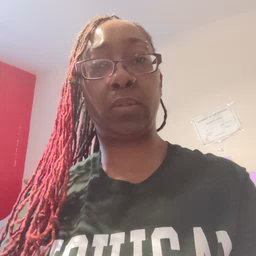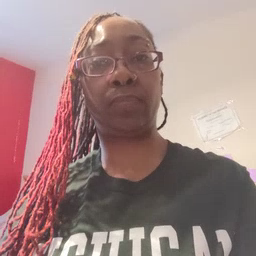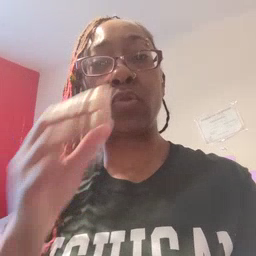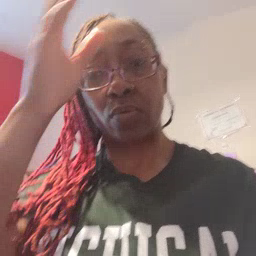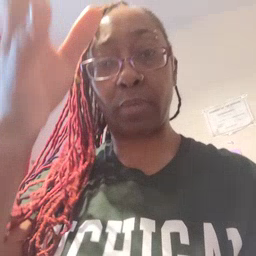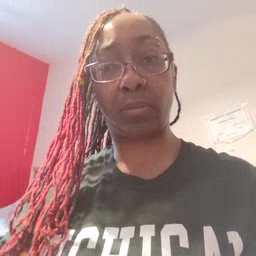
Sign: grandpa